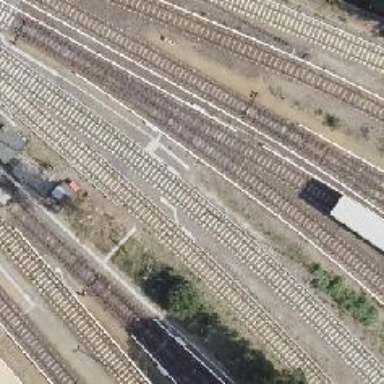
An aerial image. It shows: Yard used for service. The electrified light rail railway is visible.